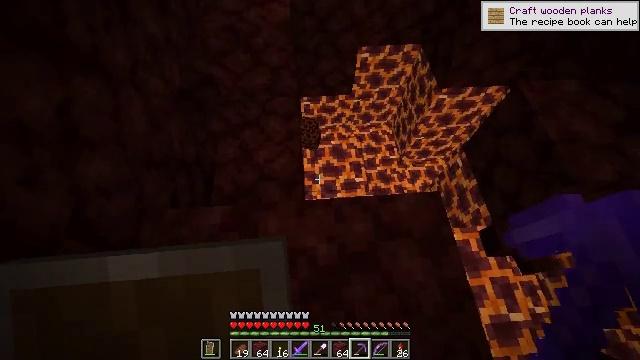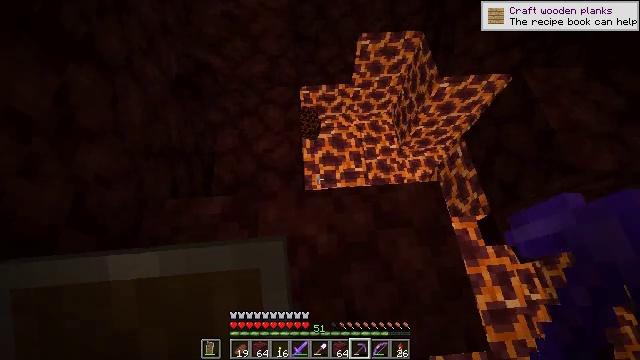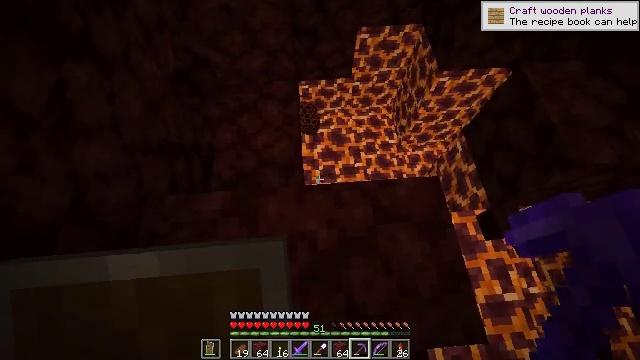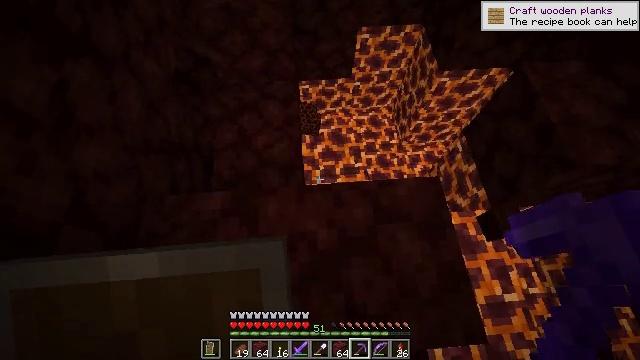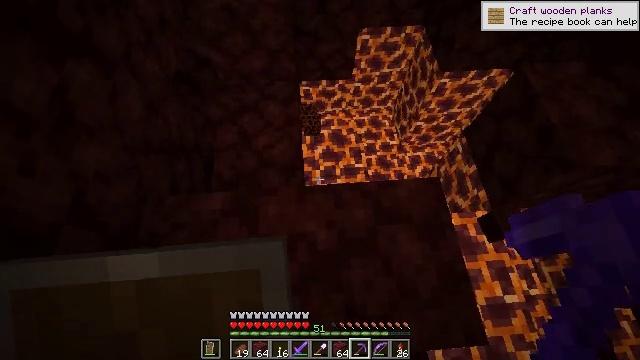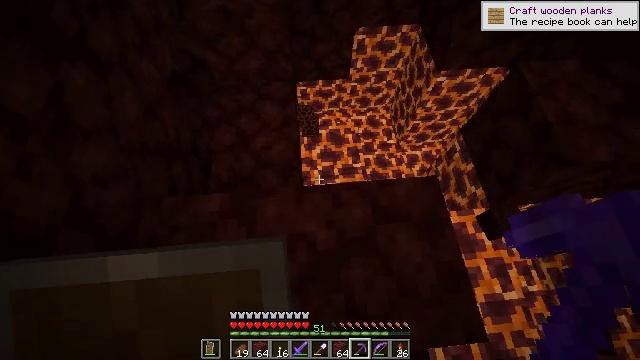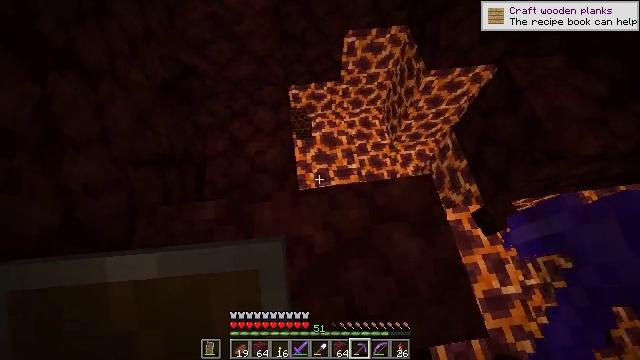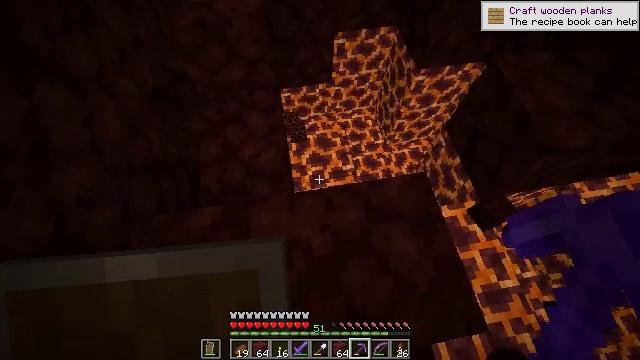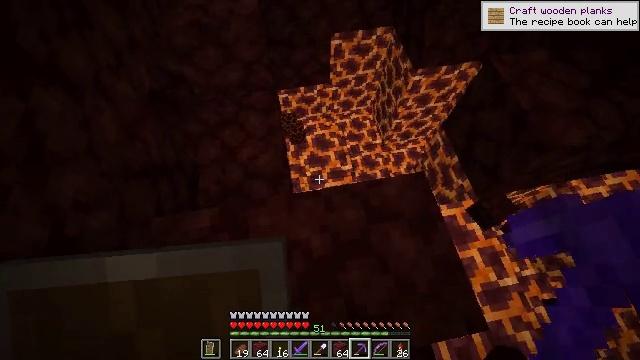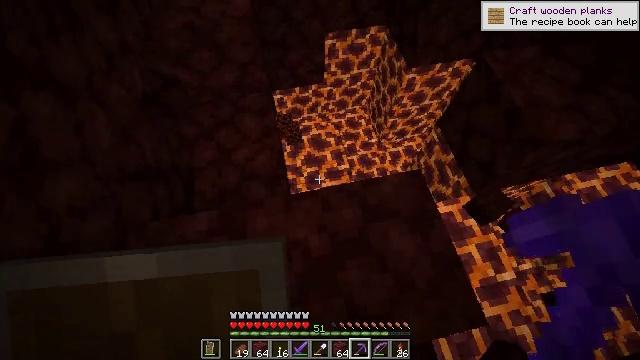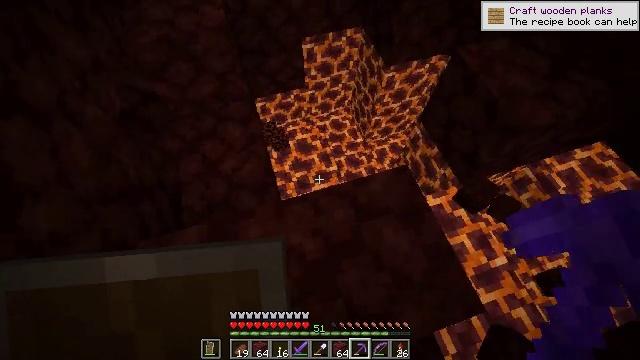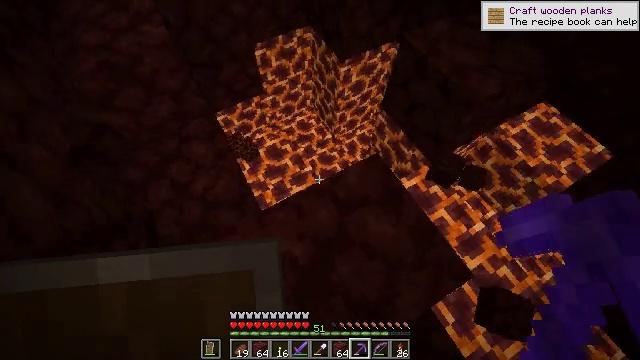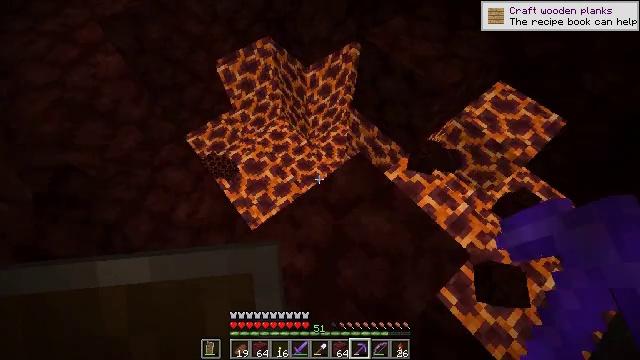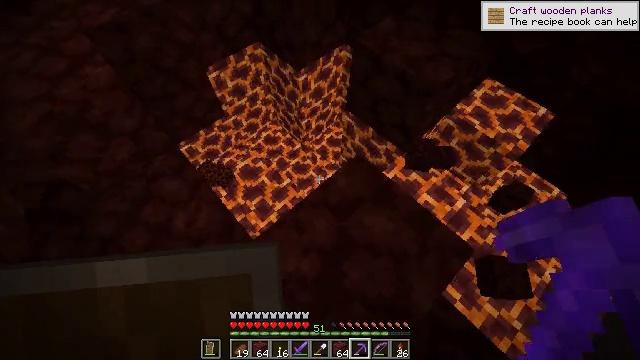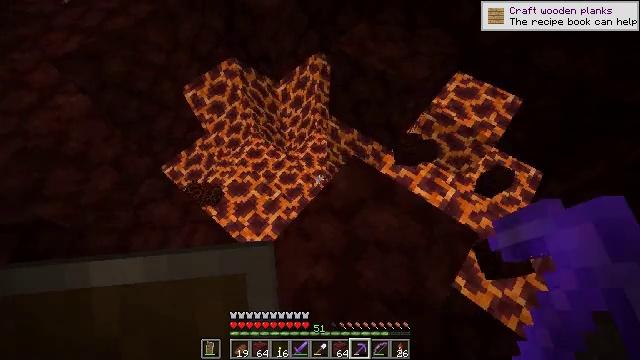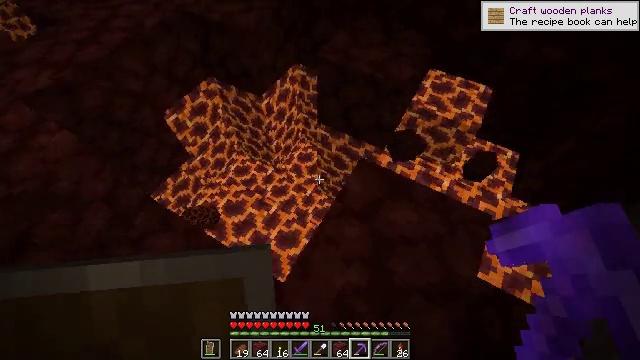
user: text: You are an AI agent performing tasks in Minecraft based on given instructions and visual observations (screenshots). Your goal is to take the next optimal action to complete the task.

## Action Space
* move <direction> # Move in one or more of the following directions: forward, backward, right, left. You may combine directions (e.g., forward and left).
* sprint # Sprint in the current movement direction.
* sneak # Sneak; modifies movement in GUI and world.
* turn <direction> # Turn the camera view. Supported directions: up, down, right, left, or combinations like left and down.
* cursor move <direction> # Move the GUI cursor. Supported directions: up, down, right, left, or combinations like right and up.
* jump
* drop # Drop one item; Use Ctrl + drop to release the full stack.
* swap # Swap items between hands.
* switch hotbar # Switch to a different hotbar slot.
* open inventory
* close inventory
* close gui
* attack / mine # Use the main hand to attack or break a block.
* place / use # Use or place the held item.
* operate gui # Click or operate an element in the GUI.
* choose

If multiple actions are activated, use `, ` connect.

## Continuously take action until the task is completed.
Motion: motion action
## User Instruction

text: Break the netherrack block.
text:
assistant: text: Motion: turn down
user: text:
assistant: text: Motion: turn down
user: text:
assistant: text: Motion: no_op
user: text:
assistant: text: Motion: no_op
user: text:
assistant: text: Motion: no_op
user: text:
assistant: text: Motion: turn right
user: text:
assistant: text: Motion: turn right
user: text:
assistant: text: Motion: no_op
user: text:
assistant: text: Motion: turn right
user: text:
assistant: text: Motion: turn right
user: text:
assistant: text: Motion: turn right
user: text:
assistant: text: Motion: move left, turn right and up
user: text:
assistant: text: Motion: move left, turn right
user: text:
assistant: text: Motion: move left, turn right and up
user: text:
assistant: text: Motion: move left, turn right and up
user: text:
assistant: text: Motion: turn right and up
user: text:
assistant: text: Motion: turn right
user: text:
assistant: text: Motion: turn right
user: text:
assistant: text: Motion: turn right
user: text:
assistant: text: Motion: turn right
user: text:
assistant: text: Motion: turn right
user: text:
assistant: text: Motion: turn right
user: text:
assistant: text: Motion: turn right
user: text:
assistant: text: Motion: turn right
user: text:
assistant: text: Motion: no_op
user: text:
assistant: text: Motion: no_op
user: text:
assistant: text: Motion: no_op
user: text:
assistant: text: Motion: no_op
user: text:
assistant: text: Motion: no_op
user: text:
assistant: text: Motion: no_op